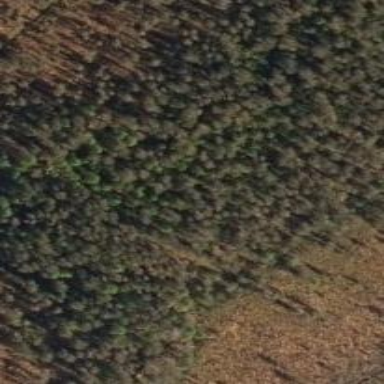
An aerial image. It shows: Needle-leaved woodland.